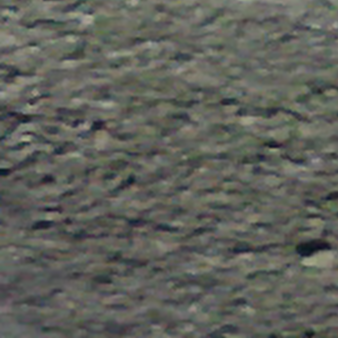
Label: other